Question: I would like to get the id from the following code:

The Xpath looks as below:
'''
//*[@id="chart_9"]
'''
The Xpath from one line above is following:
'''
//*[@id="TransientResponse_tab"]/div[2]/div/div[2]
'''
The problem is that I can't get the id - I have tried in different ways, e.g.:
'''
driver.FindElement(By.ClassName("chartContainer")).GetAttribute("id");
'''
It also doesn't work.
Can you give some tips how I can struggle with it?
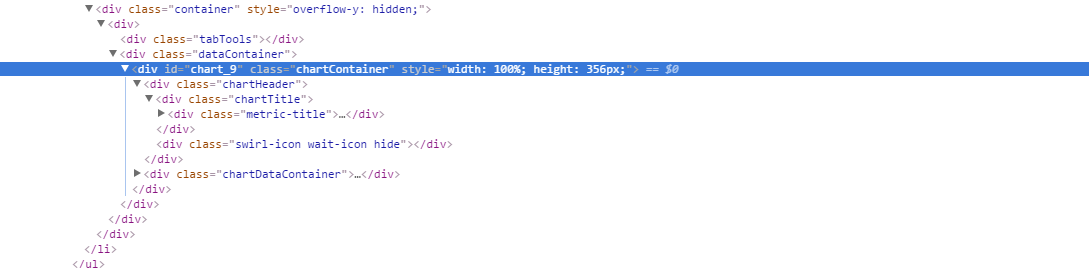
Answer: You can get it in more ways:
'''
String text = driver.FindElement(By.Xpath("//div[class='chartContainer']")).GetAttribute("id");
'''